Question: I have multiple circles produced by the following CSS:
'''
.map-circle {
position: absolute;
cursor: pointer;
border-radius: 50%;
width: 5px;
height: 5px;
z-index: 999;
background-color: red;
}
'''
For some reason when I scale that circle to a large number, the circle doesn't stay perfect in Chrome:
'''
.map-circle {
transform: matrix(10, 0, 0, 10, 0, 0);
}
'''
'''
.map-circle {
position: absolute;
left:50px;
top:50px;
cursor: pointer;
border-radius: 50%;
width: 5px;
height: 5px;
z-index: 999;
background-color: red;
transform: matrix(10, 0, 0, 10, 0, 0);
}
'''
'''
<div class="map-circle"></div>
'''
Seems to be a Chrome specific bug, atleast it's looking fine in Firefox + IE. Suggestions?

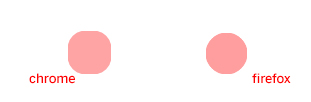
Answer: Not sure if this is an issue with chrome. But when I use above code with even width and height (say 4px or 6px) it is working fine, but fails with odd widths like 5px.